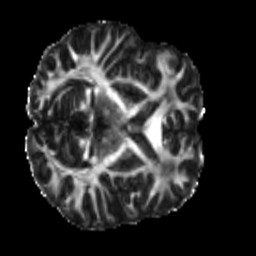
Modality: FA
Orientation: axial
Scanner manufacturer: siemens
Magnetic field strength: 3 T
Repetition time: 4 s
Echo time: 0.0594 s